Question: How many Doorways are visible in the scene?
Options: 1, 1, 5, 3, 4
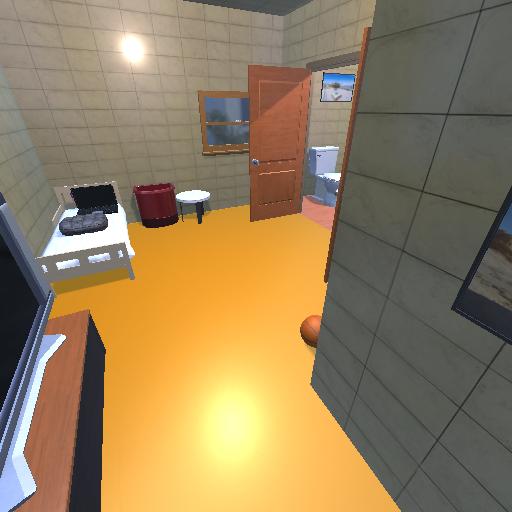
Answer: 1